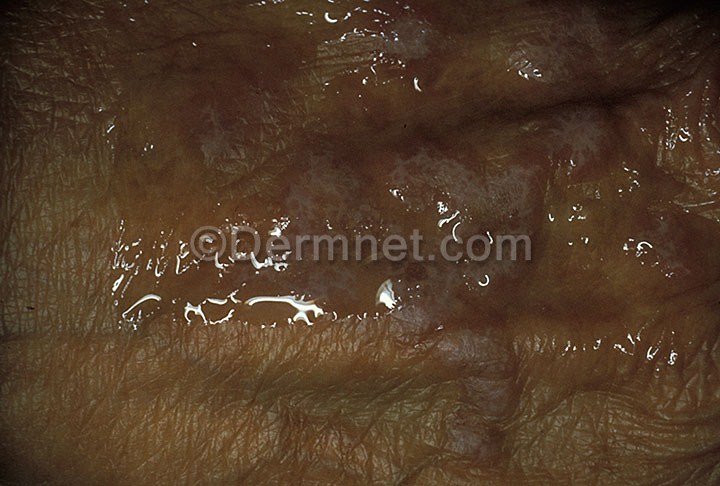
Disease: Nail Fungus and other Nail Disease